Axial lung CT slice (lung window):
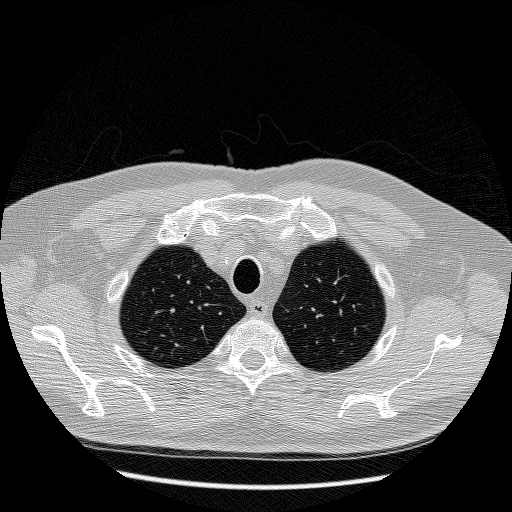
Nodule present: no